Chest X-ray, AP view. Patient: 43 years old, sex F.
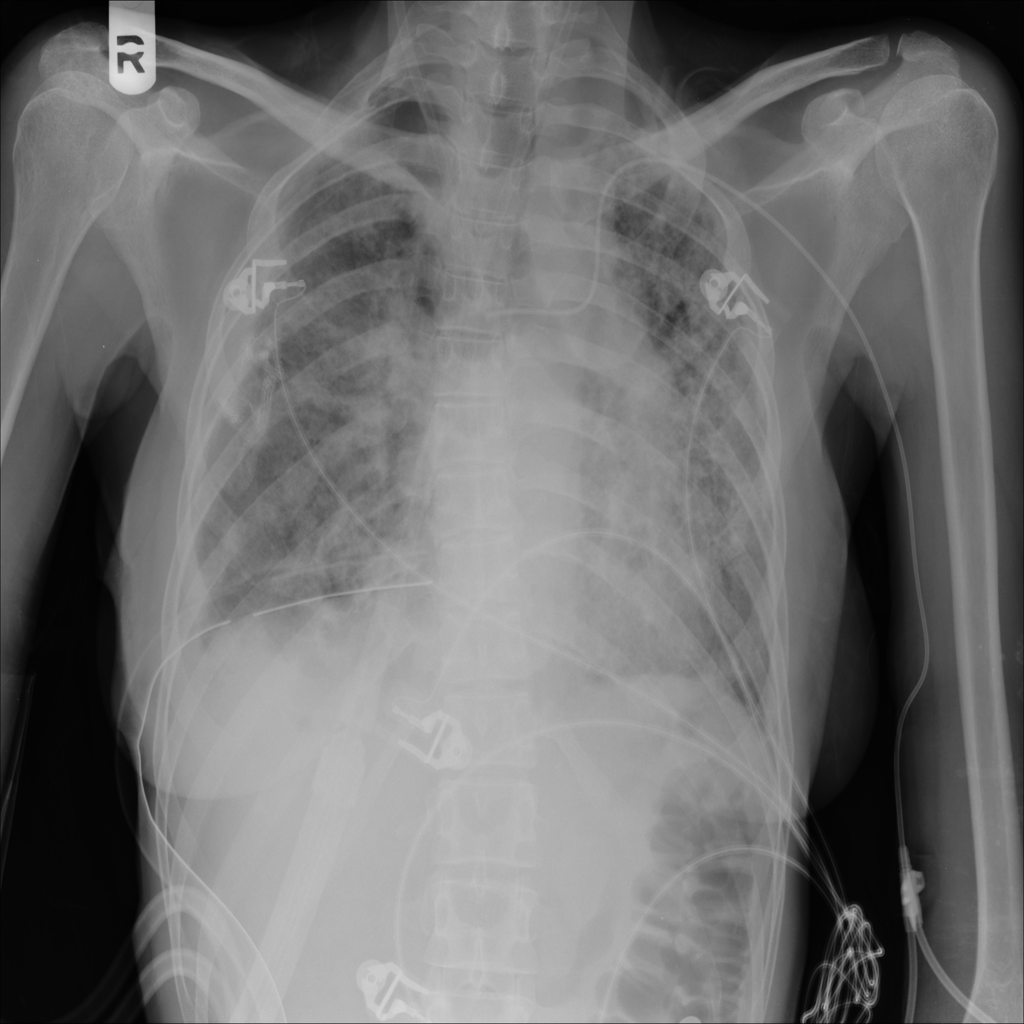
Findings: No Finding